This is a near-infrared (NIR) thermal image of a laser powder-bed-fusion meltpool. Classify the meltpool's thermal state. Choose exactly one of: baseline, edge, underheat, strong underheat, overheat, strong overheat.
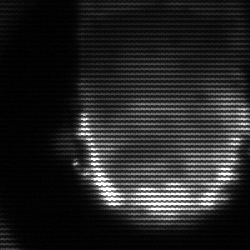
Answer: baseline